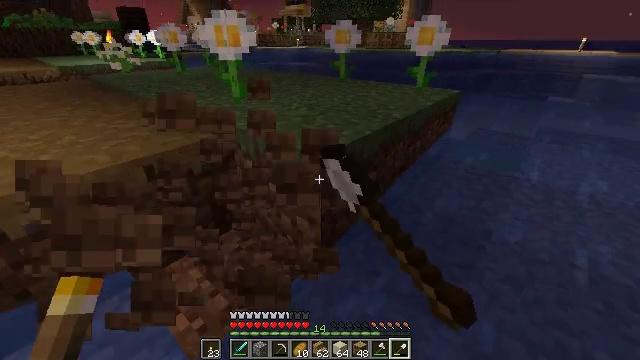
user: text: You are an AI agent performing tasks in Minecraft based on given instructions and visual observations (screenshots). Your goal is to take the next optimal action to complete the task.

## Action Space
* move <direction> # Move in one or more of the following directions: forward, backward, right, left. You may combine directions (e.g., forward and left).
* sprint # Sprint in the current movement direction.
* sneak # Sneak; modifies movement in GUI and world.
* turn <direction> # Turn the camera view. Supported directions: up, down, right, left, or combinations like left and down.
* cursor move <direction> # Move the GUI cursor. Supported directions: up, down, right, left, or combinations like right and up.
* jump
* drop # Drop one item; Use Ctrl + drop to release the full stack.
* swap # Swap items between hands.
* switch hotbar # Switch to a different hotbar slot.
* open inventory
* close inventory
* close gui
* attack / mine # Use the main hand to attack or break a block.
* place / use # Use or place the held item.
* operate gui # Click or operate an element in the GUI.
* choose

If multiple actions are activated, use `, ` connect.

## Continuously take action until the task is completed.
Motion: motion action
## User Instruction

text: Remove the grass path from the ground.
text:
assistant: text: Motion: attack / mine